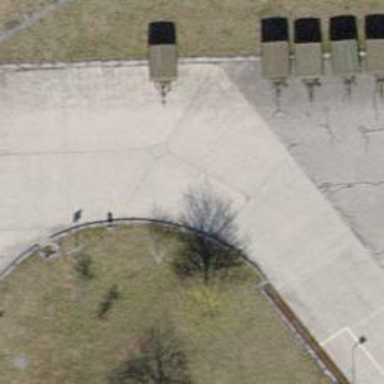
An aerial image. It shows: Concrete driveway.